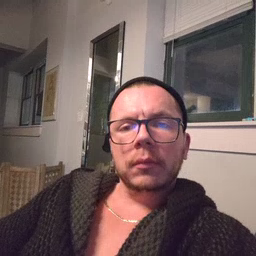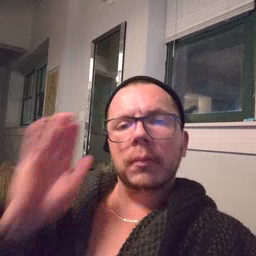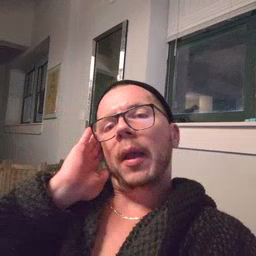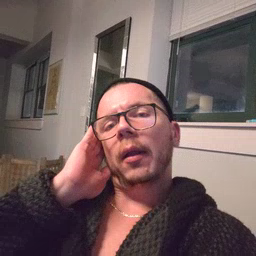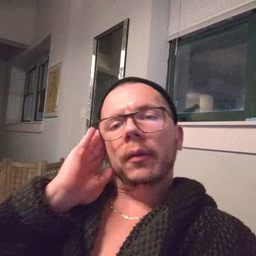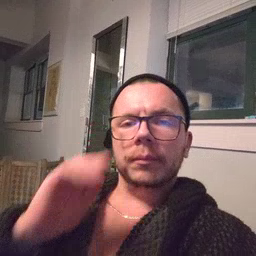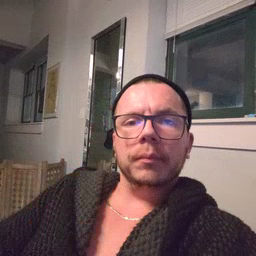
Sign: bed